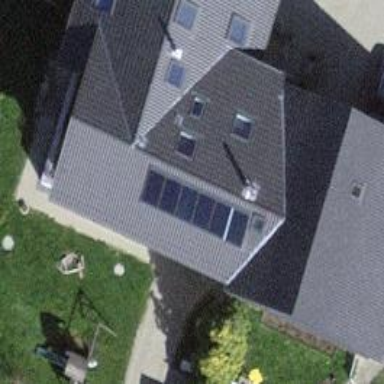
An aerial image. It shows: Solar power generator.